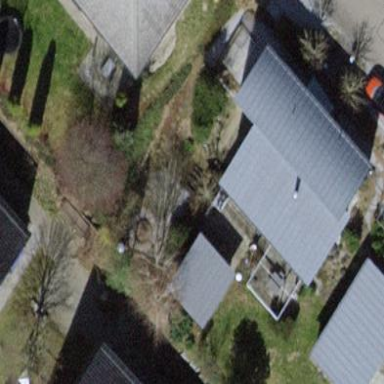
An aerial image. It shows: Detached building with round gabled roof.